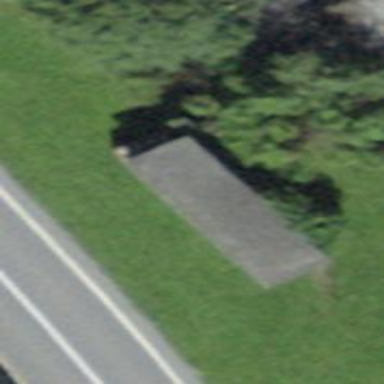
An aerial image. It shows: Shed building.